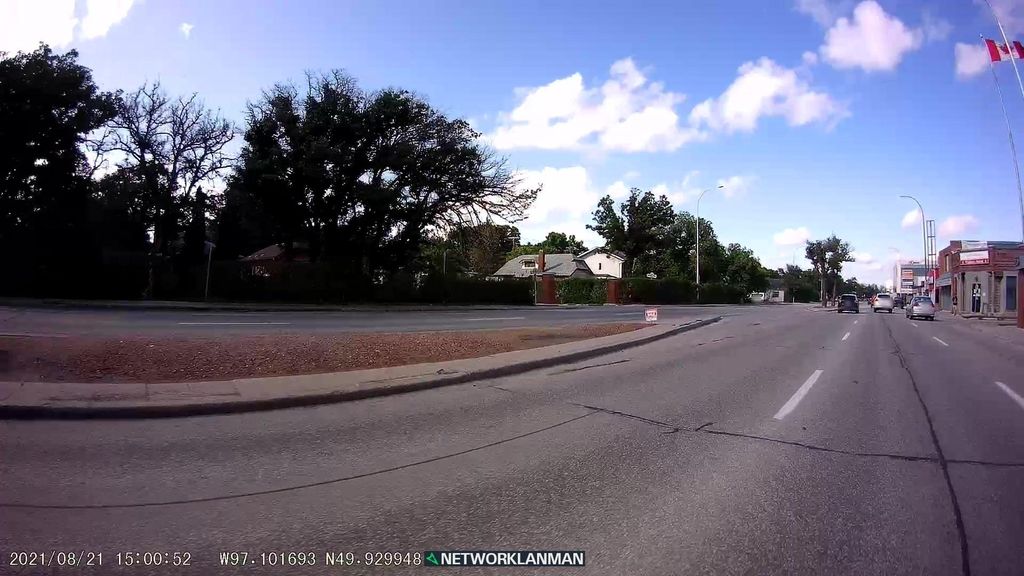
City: winnipeg